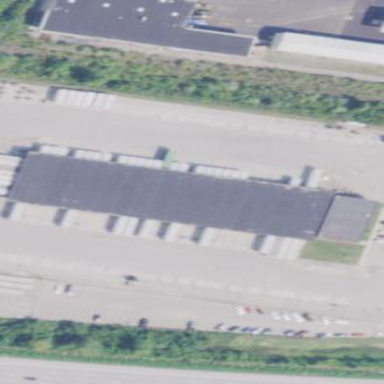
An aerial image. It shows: Industrial building used for logistics purposes.